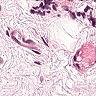
Metastatic tissue present: no